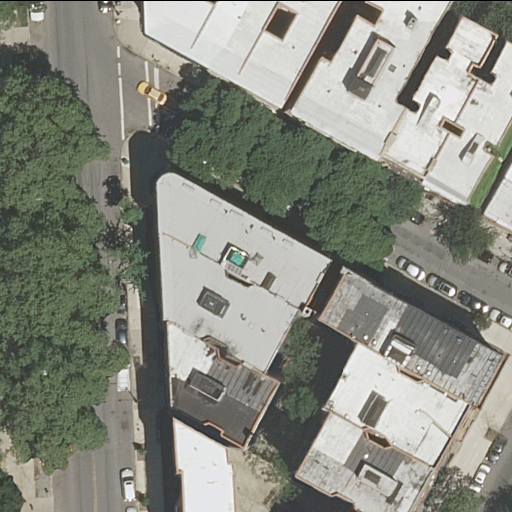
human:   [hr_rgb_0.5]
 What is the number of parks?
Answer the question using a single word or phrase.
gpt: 1

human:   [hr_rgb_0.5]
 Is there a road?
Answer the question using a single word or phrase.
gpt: yes

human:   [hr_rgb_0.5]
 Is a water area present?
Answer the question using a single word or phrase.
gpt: no

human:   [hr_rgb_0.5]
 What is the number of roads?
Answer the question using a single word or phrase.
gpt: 3

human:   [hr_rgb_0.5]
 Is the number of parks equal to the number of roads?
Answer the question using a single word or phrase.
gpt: no

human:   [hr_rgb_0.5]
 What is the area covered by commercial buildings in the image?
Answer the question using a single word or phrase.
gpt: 0m2

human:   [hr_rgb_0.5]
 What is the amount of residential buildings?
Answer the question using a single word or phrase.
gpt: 13

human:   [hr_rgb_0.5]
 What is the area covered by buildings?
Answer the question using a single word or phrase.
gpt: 4201m2

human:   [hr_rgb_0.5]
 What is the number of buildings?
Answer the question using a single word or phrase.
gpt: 13

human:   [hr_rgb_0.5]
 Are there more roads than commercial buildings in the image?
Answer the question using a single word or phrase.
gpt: yes

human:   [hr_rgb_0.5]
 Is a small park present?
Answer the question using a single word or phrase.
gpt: no

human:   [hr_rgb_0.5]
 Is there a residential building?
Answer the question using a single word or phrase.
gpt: yes

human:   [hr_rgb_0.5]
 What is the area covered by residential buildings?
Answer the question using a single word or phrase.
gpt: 4201m2

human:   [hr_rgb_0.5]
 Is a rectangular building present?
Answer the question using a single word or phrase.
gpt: yes

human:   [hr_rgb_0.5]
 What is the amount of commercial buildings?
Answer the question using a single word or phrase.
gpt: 0

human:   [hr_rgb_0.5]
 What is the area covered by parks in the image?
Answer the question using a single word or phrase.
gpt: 10636m2

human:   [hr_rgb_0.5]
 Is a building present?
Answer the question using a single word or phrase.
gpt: yes

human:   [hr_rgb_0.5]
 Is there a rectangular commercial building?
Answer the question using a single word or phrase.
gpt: no

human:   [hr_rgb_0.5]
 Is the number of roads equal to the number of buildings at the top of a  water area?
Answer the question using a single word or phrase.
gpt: no

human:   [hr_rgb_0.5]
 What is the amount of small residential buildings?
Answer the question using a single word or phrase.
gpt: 3

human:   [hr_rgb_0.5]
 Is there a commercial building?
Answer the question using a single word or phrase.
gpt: no

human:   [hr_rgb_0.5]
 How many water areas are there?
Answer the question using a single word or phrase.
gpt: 0

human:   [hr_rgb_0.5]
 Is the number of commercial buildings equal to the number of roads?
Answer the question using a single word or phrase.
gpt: no

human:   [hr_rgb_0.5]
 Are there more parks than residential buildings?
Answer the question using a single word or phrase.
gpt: no

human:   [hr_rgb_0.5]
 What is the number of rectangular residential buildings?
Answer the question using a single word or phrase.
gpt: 7

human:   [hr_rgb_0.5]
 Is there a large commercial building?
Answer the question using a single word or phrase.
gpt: no

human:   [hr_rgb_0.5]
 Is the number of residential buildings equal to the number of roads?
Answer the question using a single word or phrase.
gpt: no

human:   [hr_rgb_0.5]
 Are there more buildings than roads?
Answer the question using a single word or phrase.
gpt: yes

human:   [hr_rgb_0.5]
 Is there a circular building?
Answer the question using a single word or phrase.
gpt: no

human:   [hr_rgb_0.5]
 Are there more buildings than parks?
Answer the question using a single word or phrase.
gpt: yes

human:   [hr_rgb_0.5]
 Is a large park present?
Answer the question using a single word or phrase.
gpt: yes

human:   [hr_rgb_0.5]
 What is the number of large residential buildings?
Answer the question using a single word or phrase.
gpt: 2

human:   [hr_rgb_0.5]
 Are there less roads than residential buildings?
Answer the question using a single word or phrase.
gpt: yes

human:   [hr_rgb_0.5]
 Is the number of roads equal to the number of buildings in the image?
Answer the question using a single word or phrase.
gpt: no

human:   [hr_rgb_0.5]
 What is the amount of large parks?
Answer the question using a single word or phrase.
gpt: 1

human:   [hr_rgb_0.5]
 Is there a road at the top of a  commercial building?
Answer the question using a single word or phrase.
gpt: no

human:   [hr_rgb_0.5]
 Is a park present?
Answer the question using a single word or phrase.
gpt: yes

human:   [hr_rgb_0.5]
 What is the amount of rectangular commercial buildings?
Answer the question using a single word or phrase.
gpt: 0

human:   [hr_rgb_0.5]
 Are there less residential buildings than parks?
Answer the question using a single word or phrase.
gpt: no

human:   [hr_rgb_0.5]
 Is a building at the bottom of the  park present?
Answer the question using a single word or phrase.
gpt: no

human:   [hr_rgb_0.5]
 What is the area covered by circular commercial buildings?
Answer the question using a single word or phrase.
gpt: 0m2

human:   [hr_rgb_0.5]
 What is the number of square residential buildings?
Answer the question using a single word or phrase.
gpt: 0

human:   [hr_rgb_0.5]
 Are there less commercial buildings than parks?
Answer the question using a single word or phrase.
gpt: yes

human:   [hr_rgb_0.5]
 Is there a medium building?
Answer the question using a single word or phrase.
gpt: yes

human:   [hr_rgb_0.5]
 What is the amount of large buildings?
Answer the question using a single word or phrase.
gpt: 2

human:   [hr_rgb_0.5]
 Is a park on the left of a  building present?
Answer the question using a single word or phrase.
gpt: yes

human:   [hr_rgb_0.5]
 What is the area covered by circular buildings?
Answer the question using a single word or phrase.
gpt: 0m2

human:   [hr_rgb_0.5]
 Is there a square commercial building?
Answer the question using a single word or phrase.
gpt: no

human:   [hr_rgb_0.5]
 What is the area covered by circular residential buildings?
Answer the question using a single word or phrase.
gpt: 0m2

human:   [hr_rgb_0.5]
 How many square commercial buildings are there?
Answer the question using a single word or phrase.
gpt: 0

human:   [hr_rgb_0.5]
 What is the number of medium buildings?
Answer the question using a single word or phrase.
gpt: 8

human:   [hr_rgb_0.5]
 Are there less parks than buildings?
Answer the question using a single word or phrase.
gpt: yes

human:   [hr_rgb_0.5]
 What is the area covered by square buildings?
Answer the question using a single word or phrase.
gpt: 0m2

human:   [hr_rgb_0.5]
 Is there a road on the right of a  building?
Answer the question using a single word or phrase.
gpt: yes

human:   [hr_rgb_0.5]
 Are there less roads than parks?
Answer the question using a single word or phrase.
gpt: no

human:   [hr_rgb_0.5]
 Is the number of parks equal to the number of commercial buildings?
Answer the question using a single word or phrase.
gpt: no

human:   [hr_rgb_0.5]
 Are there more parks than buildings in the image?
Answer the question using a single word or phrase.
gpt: no

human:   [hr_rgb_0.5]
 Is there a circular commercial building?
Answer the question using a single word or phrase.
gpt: no

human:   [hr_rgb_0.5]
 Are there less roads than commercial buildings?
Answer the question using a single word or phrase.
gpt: no

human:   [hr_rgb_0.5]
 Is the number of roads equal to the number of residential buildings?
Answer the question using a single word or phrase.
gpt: no

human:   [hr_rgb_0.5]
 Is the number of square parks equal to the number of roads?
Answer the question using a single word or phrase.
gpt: no

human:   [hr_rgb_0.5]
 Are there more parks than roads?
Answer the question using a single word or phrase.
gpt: no

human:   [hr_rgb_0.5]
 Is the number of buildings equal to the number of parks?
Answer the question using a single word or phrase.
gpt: no

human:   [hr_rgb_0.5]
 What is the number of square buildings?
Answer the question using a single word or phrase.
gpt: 0